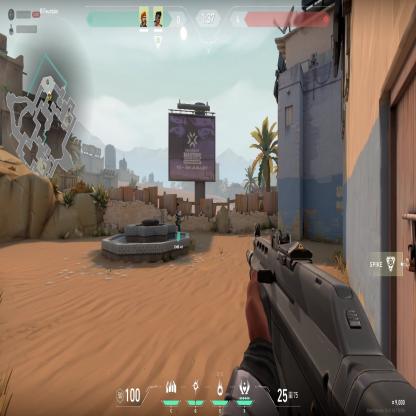
Label: teammate